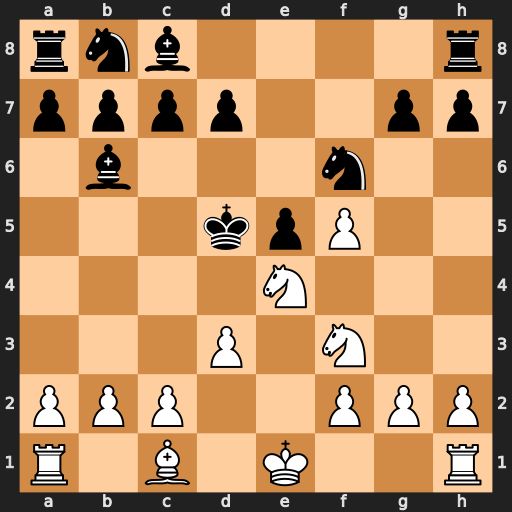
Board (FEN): rnb4r/pppp2pp/1b3n2/3kpP2/4N3/3P1N2/PPP2PPP/R1B1K2R
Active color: w
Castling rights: KQ
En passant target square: -
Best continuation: c4+ Kc6 Nxe5#